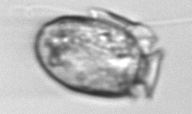
Label: Dinophysis_acuminata